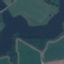
Land use / land cover class: River